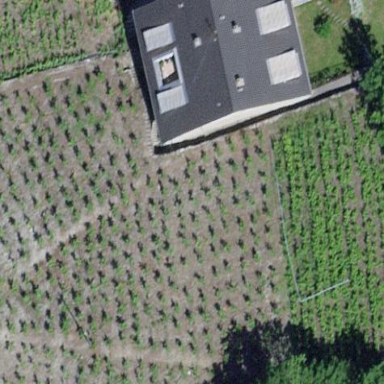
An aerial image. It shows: Vineyard where grapes are grown.